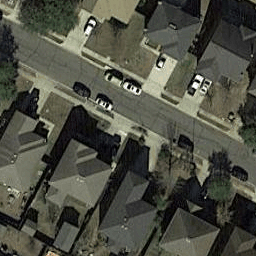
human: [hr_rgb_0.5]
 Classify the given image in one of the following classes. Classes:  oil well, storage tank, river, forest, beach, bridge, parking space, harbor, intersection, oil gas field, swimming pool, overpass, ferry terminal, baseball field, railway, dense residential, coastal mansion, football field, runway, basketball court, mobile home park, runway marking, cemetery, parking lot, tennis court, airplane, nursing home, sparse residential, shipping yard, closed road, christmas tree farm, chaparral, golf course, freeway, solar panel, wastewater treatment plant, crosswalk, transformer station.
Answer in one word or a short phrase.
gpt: dense residential